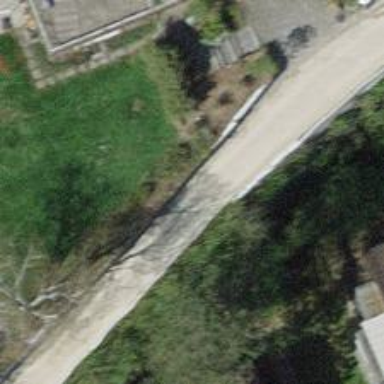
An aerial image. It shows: Fine gravel service road.